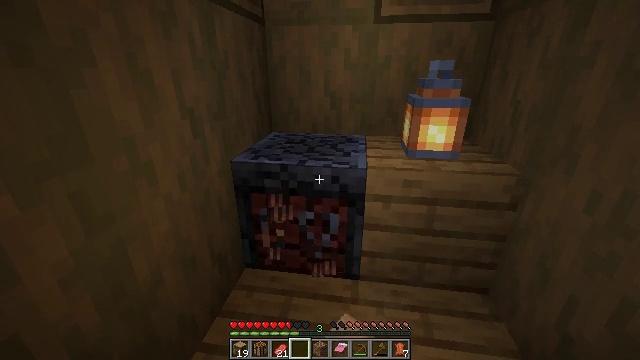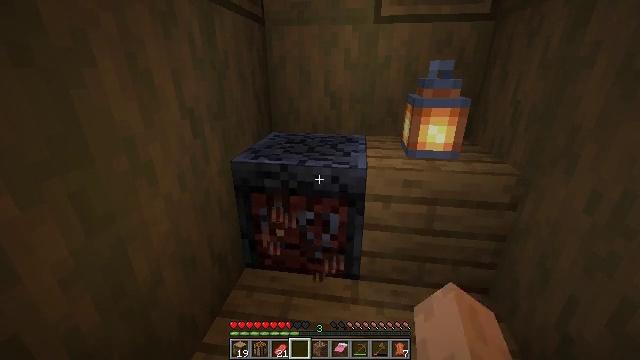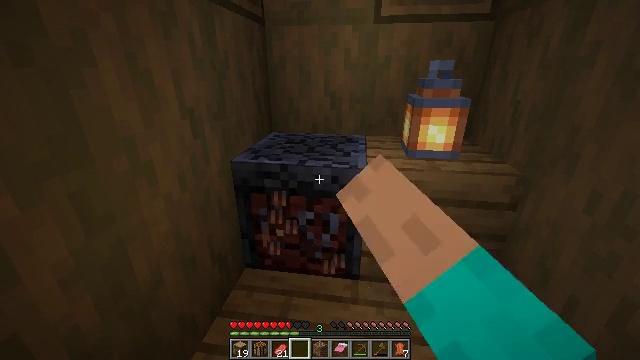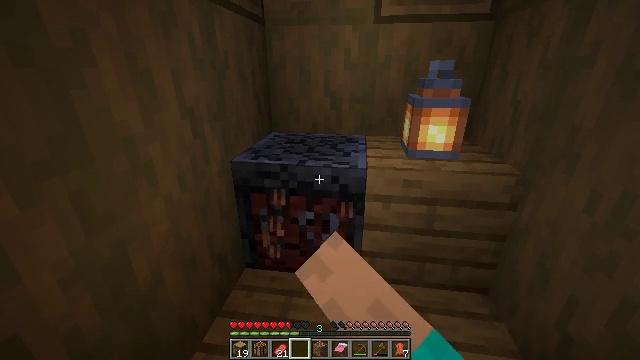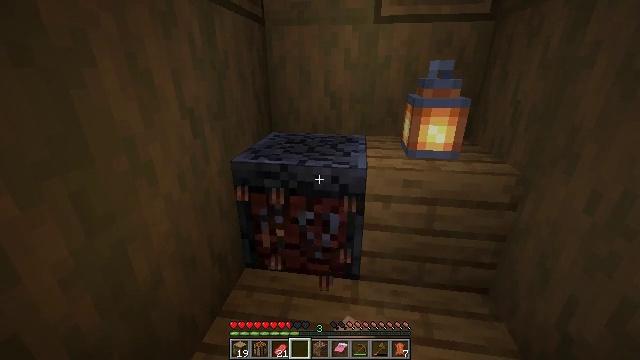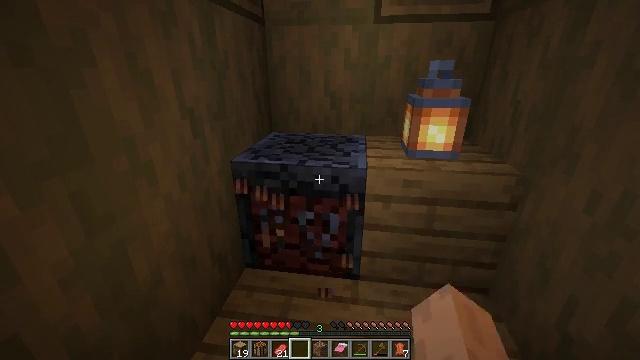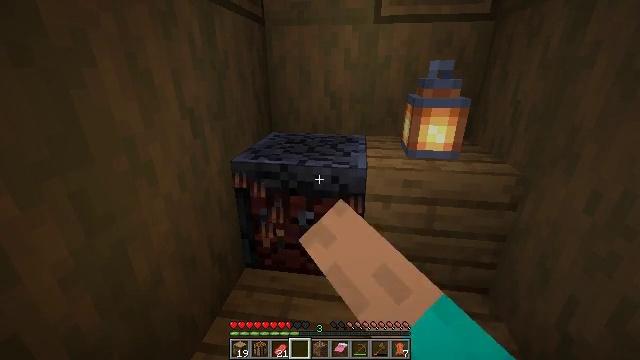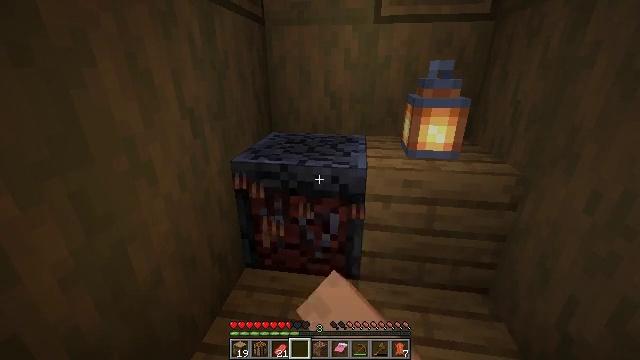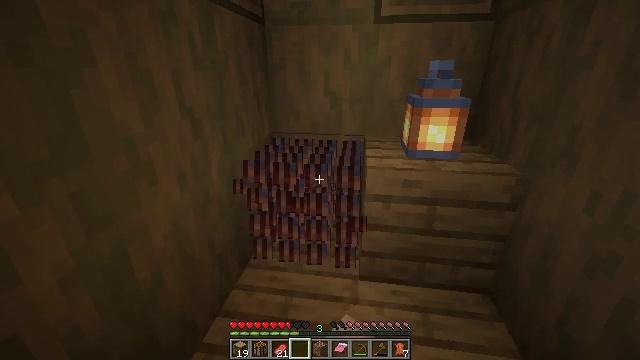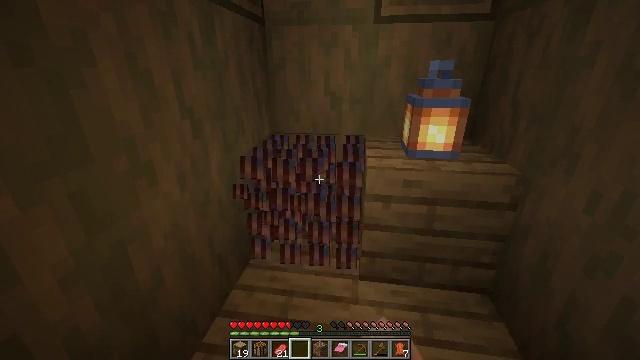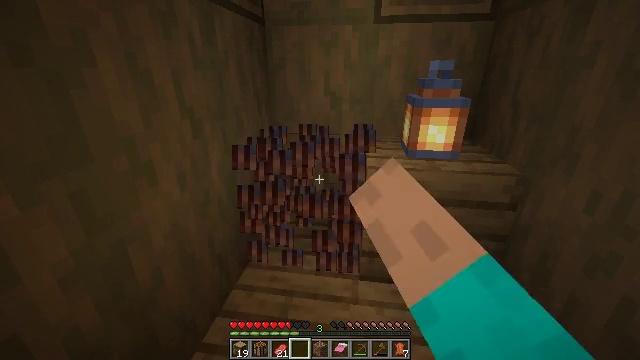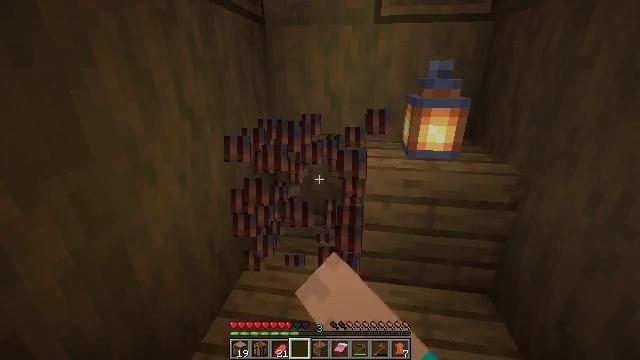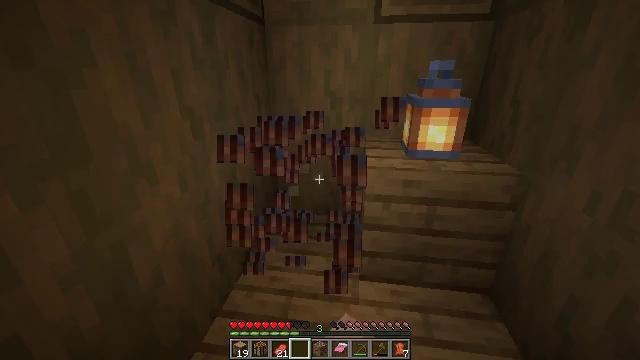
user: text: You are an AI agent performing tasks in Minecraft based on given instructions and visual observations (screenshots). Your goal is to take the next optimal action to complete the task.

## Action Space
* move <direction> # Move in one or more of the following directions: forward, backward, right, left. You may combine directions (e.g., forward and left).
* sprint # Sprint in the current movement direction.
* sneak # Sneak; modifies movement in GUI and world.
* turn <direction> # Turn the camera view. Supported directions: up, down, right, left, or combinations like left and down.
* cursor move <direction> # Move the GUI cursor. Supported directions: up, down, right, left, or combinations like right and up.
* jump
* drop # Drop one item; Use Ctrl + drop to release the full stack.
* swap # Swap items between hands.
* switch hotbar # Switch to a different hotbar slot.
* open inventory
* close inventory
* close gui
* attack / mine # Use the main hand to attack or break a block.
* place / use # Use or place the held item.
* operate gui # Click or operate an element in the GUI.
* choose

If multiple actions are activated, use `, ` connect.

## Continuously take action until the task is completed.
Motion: motion action
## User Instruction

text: Recycle the smithing table.
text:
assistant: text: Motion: attack / mine
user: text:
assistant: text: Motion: attack / mine
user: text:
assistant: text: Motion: attack / mine
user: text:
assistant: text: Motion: attack / mine
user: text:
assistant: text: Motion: attack / mine
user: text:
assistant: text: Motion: attack / mine
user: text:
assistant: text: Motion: attack / mine
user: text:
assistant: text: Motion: attack / mine
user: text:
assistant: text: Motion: attack / mine
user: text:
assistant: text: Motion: attack / mine
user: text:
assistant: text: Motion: attack / mine
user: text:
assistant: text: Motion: attack / mine
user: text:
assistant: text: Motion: attack / mine